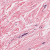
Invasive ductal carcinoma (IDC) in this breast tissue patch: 0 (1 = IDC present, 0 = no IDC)